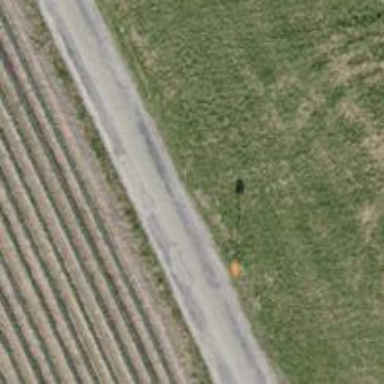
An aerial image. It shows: Pipeline marker.